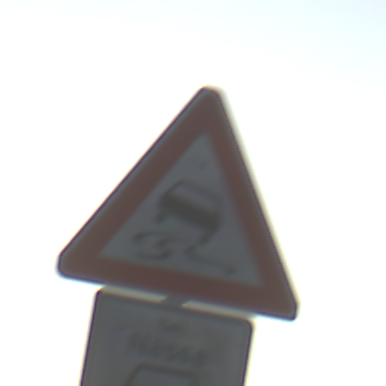
Verkehrszeichen: SchleuderOderRutschgefahr
Zusatzzeichen unten: BeiNaesse
Umgebung: Outdoor, Nature
Tageszeit: SunriseSunset
Wetter: PartlyCloudy
Licht: Natural
Jahreszeit: NotSpecified
Kontrast: LowContrast